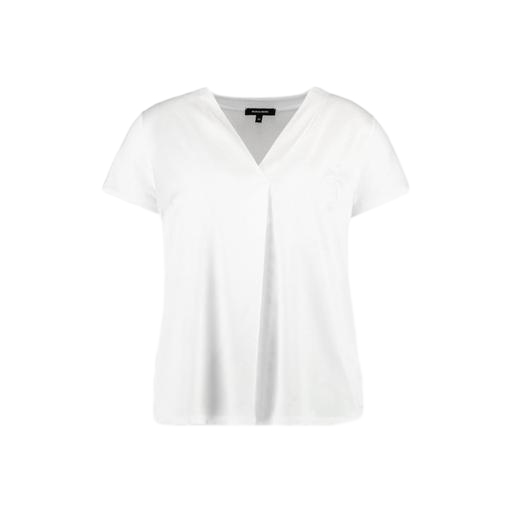
white pima t-shirt only macy, white v-neck t-shirt only macy, white elevated drycell v-neck t-shirt, white background